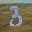
Label: 3